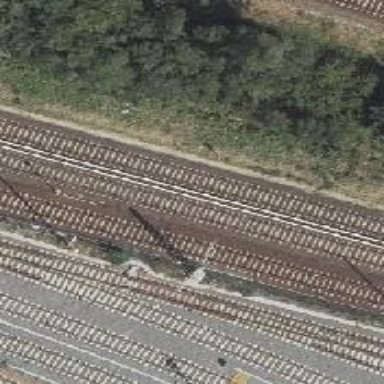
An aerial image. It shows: Railway signal.